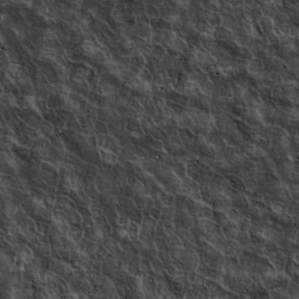
Label: non_frost